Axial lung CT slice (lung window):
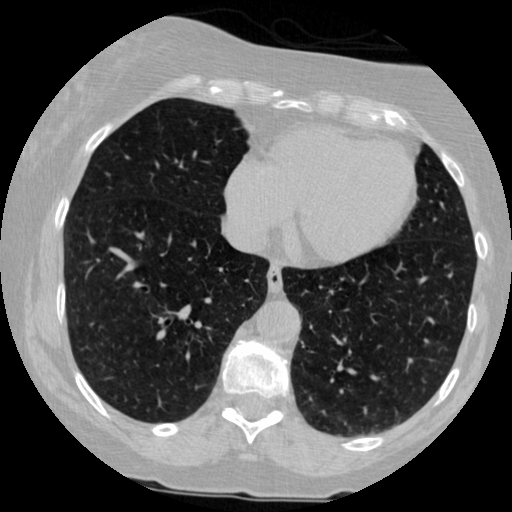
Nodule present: no